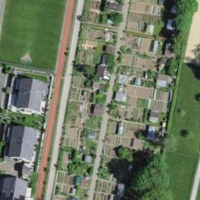
EUNIS habitat code: 53
Species observed at this site:
Fritillaria meleagris
Filipendula ulmaria